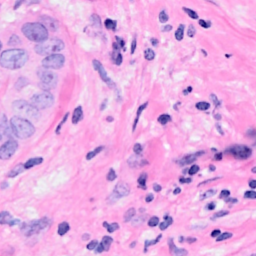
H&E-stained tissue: Breast